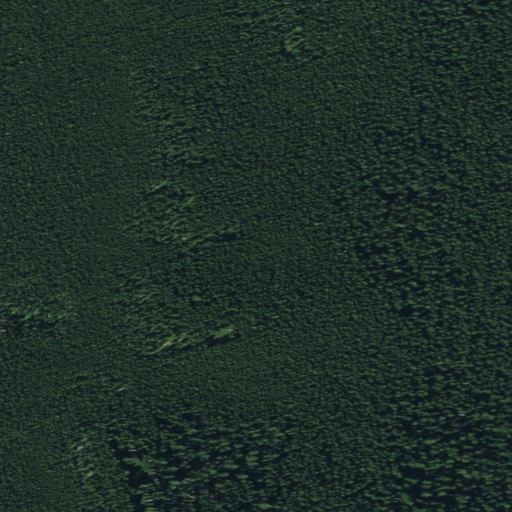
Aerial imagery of ridge(s) in Montana named Lee Ridge containing only evergreen forest